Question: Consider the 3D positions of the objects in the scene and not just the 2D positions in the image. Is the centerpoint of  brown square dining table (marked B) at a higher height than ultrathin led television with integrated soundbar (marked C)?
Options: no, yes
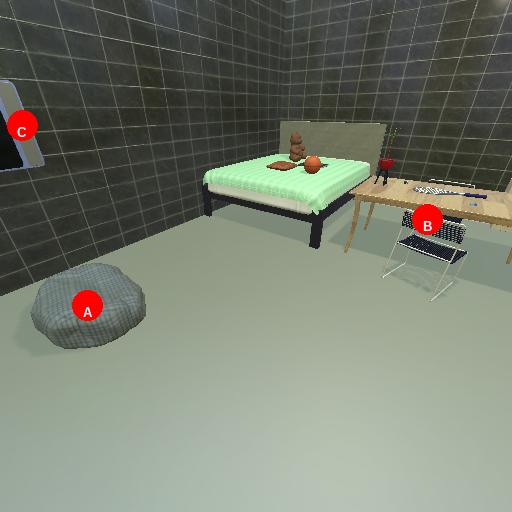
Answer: no